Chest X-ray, PA view. Patient: 33 years old, sex F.
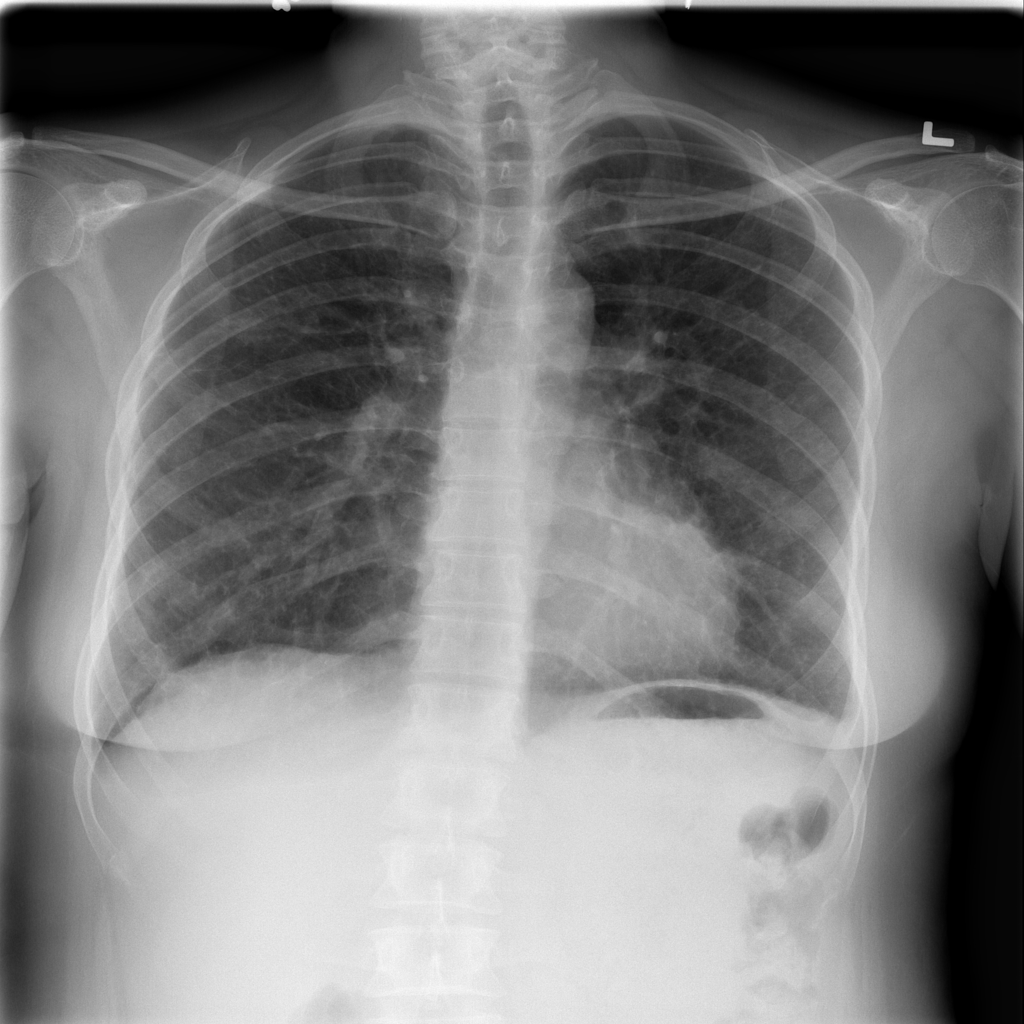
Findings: No Finding